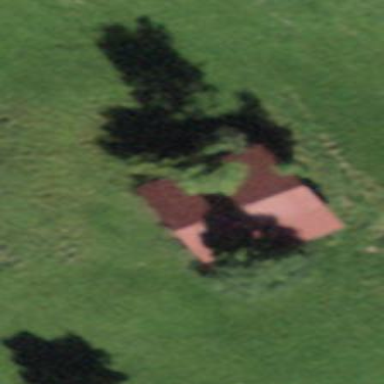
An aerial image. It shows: Rural barn.